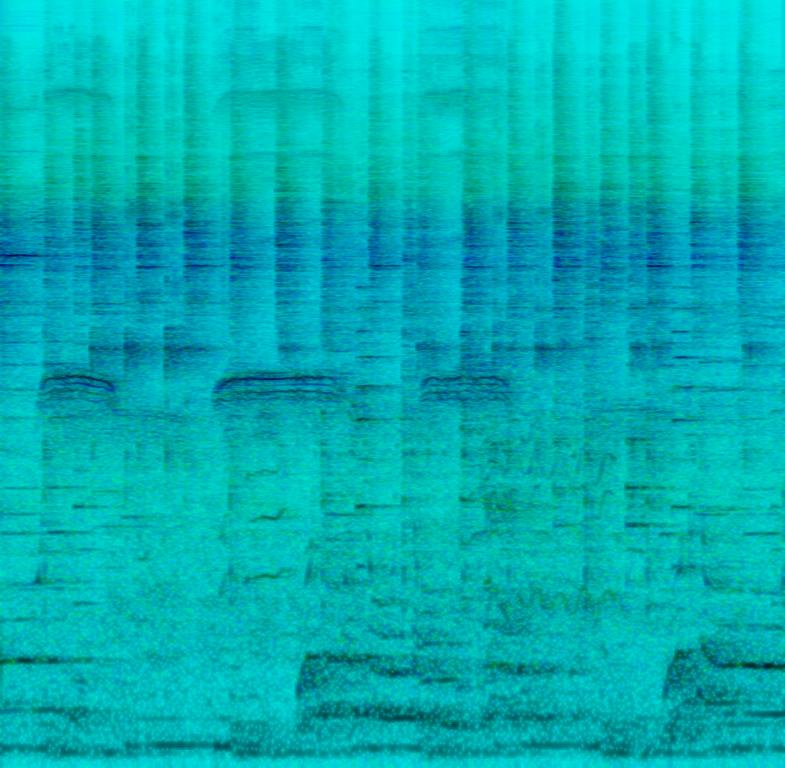
The low quality recording features a live performance of a reggae song and it consists of a fruity male vocal preparing to sing over shimmering hi hats, snappy rimshots, funky electric guitar chords and groovy bass. As it is a live performance, there are some crowd whistling and cheering noises in the background. It sounds easygoing and exciting.